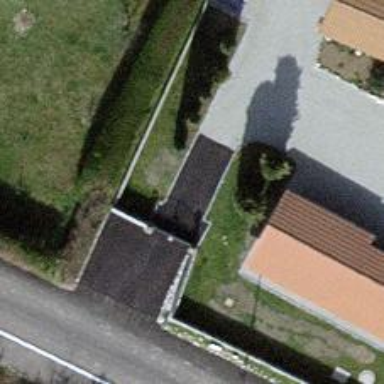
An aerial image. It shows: Gate.